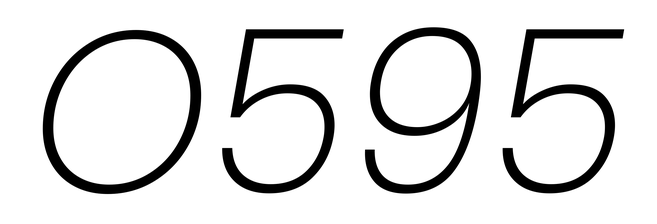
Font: Poppins-ExtraLightItalic